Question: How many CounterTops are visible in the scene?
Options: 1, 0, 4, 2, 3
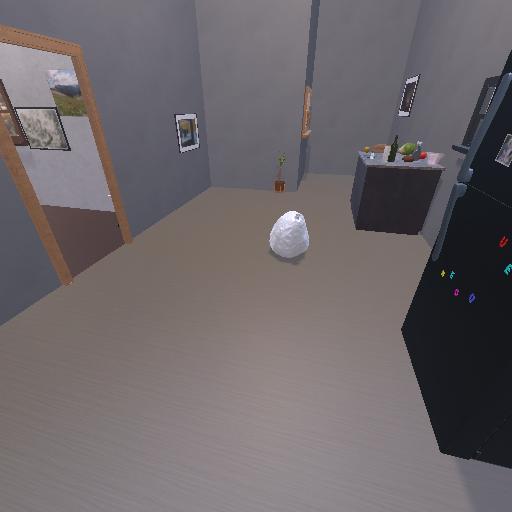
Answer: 1